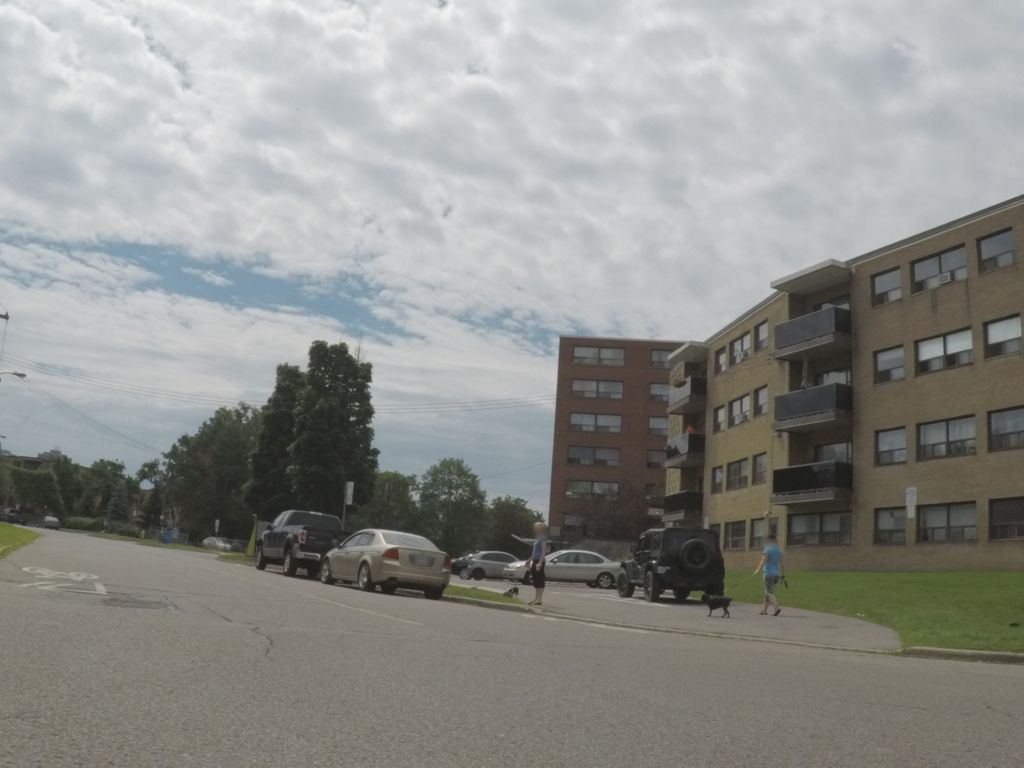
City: toronto